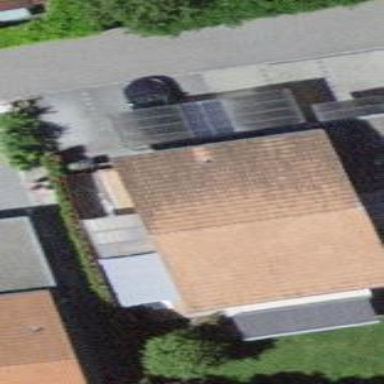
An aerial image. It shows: Residential building with gabled roof made of roof tiles. The roof is oriented across the building.